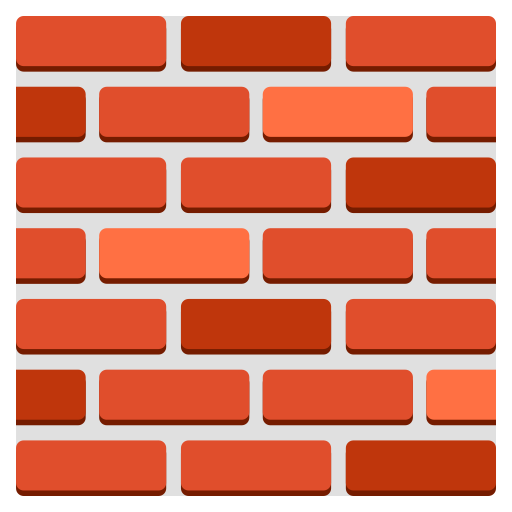
Emoji: 🧱